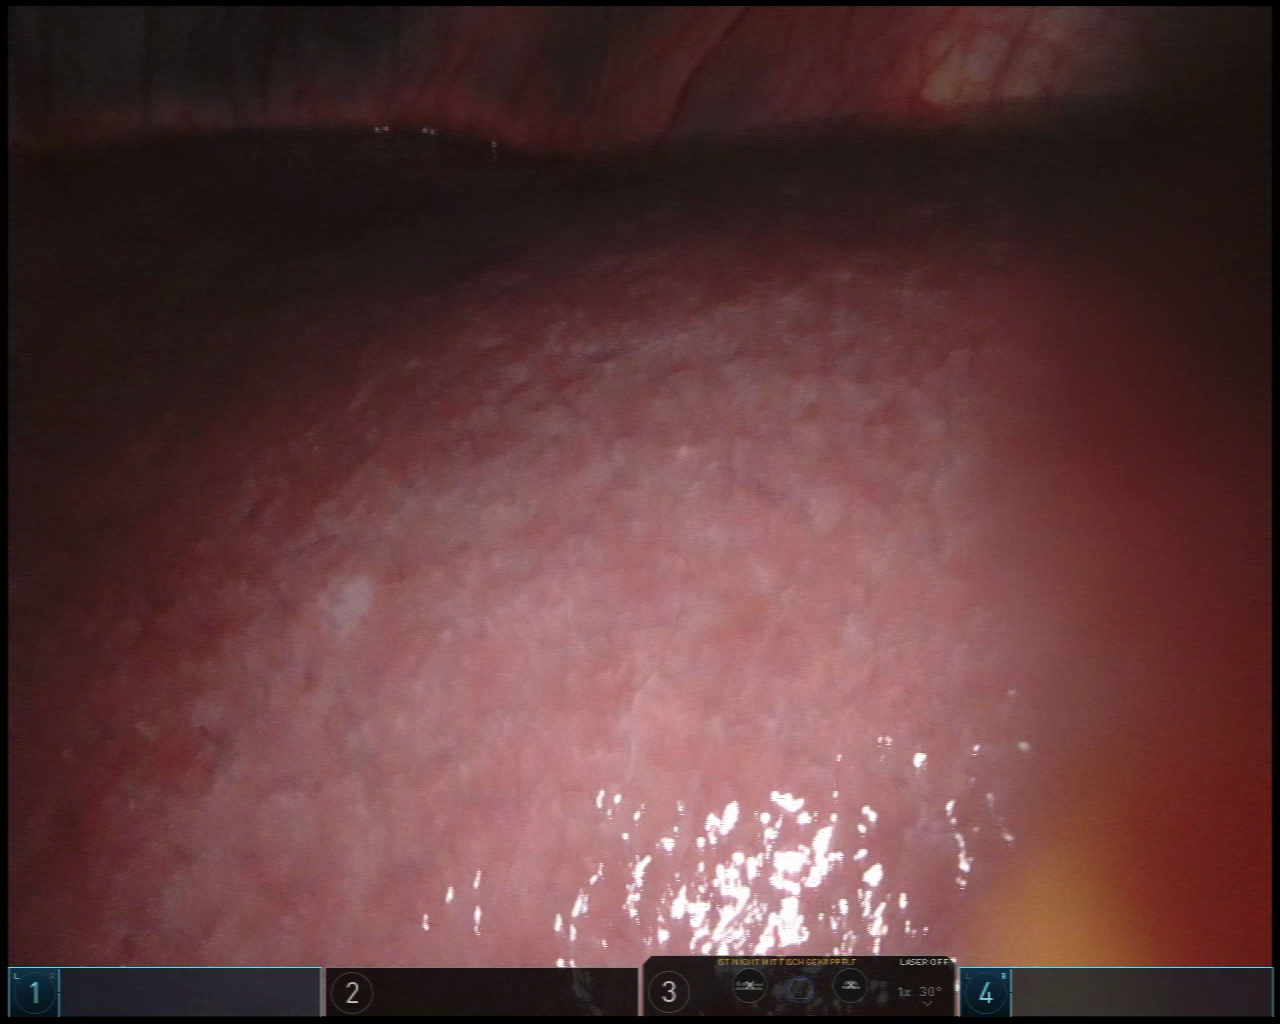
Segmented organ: liver
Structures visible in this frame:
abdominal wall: yes
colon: no
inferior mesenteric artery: no
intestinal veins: no
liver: yes
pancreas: no
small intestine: no
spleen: no
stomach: no
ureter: no
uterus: no
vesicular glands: no